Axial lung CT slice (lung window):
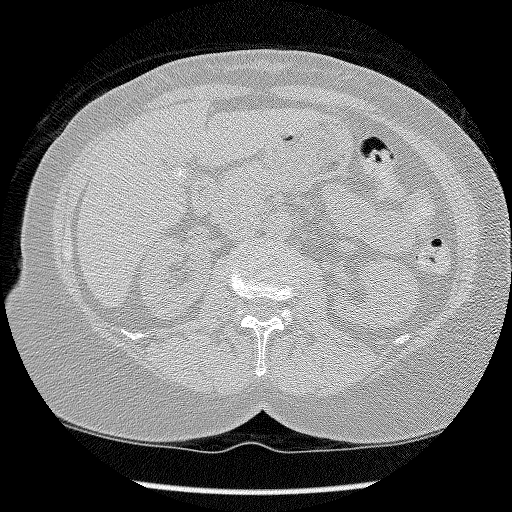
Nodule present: no